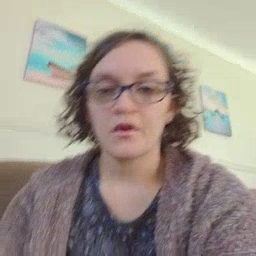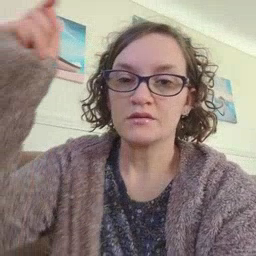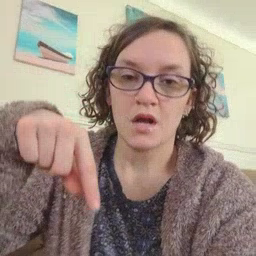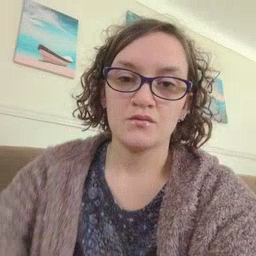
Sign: down